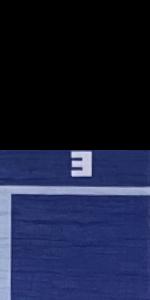
Label: Empty